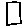
Label: square